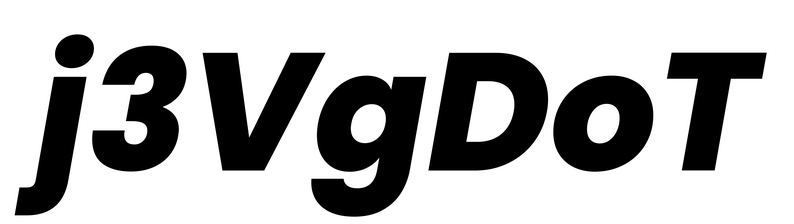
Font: Poppins-ExtraBoldItalic